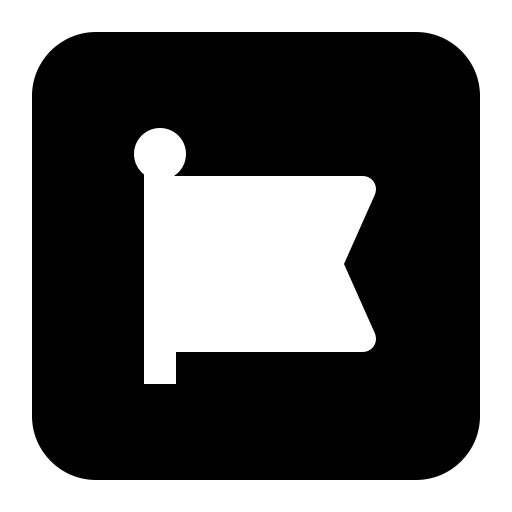
Tags: icon, FontAwesome, fa-icon, brand, square, font, awesome